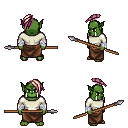
a pixel art fantasy rpg character, male body template, orc, green skin, white long-sleeve shirt, robe skirt, white blonde long mohawk hairstyle, white cloth bandages, spear, four views (front, back, left, right), 2x2 character sprite sheet, small pixel art, hard edges, no anti-aliasing